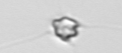
Label: Chaetoceros_didymus